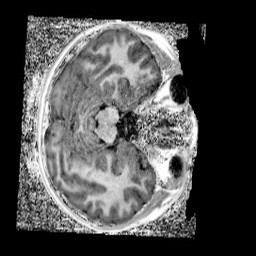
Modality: UNIT1_denoised
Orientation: axial
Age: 11
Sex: male
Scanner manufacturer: siemens
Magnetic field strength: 3 T
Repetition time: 4 s
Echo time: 0.00299 s